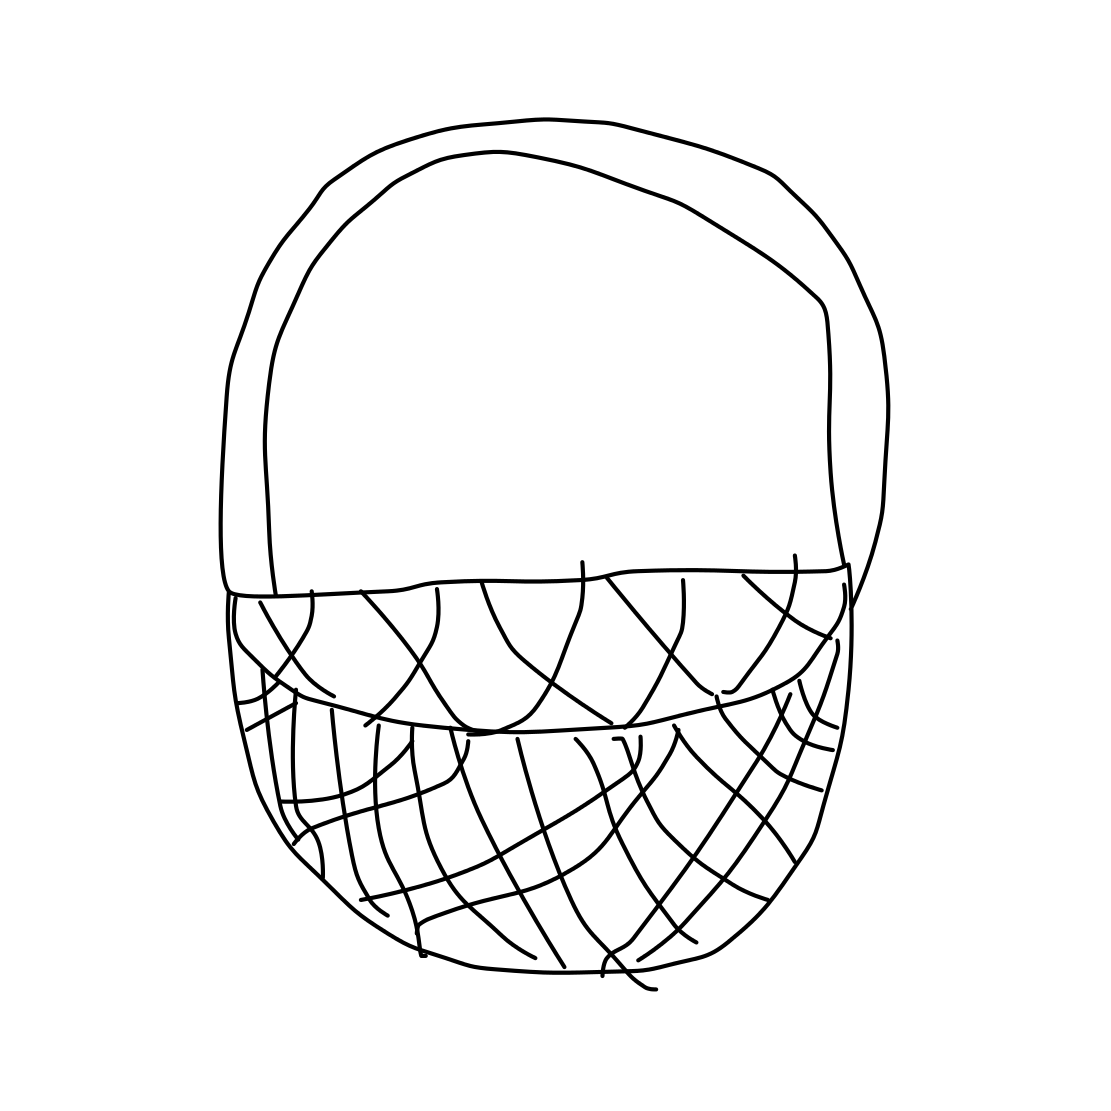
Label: basket